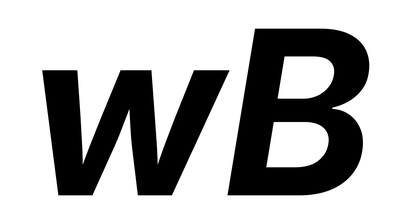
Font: Inter-Italic_Bold_Italic